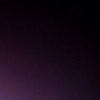
Label: space